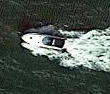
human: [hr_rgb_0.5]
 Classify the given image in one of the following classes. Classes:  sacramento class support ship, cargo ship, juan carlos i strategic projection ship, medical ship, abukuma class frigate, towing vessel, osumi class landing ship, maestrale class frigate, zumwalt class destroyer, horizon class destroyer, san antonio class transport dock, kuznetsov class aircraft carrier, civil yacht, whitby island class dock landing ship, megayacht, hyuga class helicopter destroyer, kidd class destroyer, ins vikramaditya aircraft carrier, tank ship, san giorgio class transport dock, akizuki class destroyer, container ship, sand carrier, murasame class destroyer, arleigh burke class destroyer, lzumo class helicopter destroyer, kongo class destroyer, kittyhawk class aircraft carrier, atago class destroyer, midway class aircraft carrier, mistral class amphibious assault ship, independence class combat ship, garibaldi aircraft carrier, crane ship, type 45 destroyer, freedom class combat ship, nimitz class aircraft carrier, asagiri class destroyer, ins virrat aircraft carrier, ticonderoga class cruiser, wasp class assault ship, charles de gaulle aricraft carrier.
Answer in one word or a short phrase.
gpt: Civil yacht